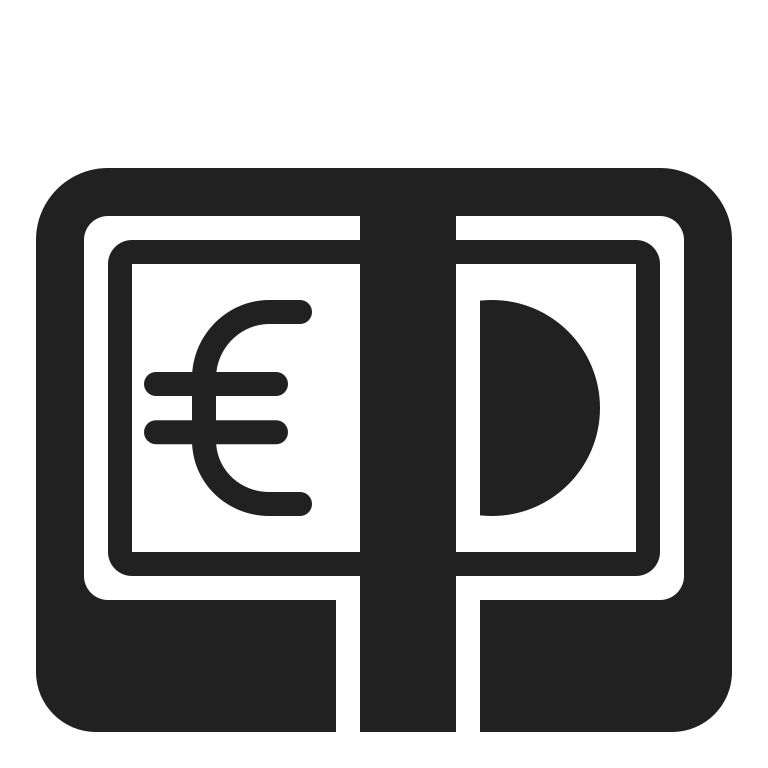
euro banknote high contrast